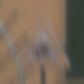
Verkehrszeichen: ReiterLinks
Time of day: Midday
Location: Outdoor (Urban)
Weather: Overcast
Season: NotSpecified
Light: Natural